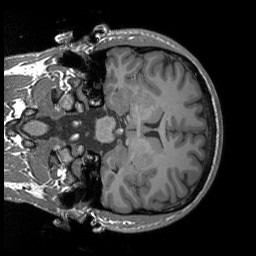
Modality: T1w
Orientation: coronal
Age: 26
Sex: male
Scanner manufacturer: siemens
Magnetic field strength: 3 T
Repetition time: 1.9 s
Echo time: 0.00243 s